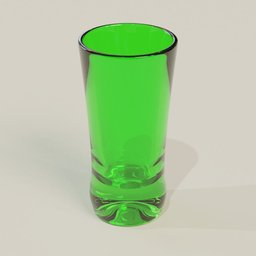
Label: tools